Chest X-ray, AP view. Patient: 45 years old, sex M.
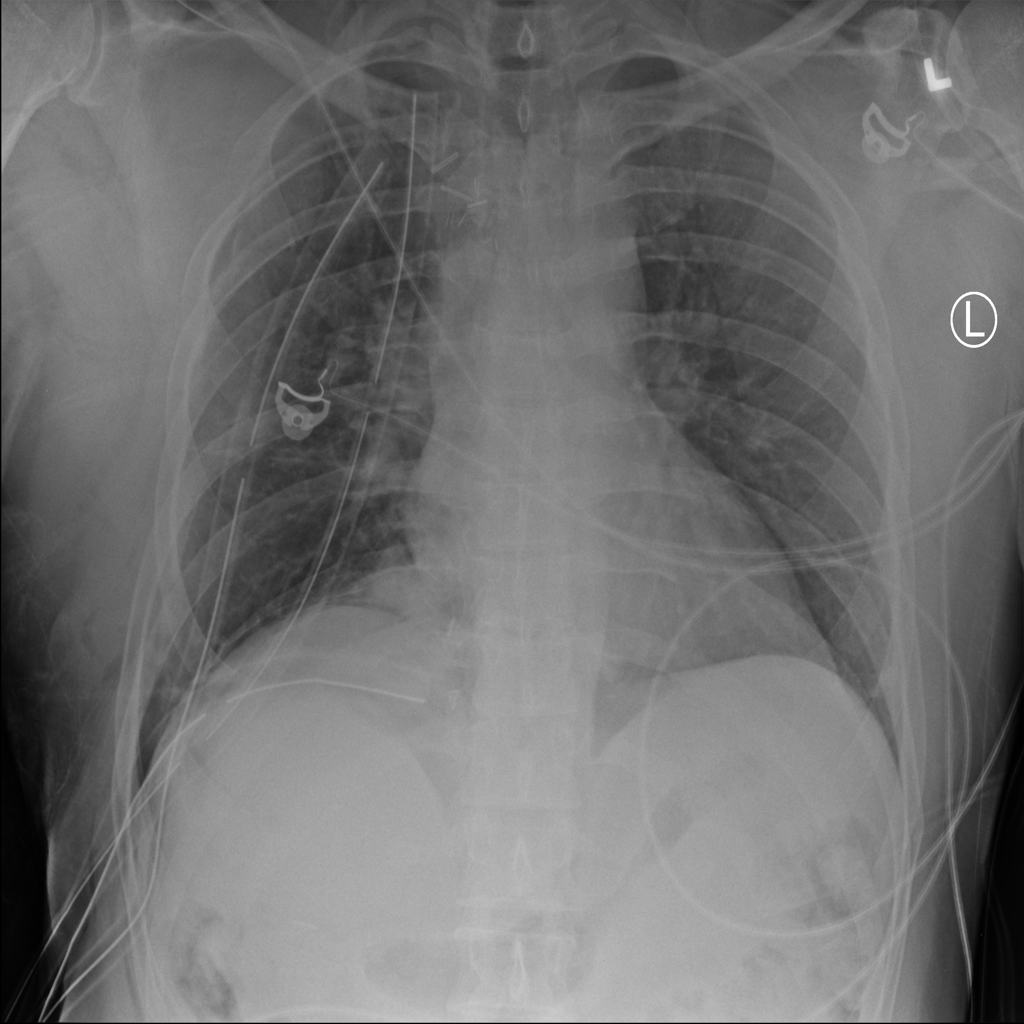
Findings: Pneumothorax